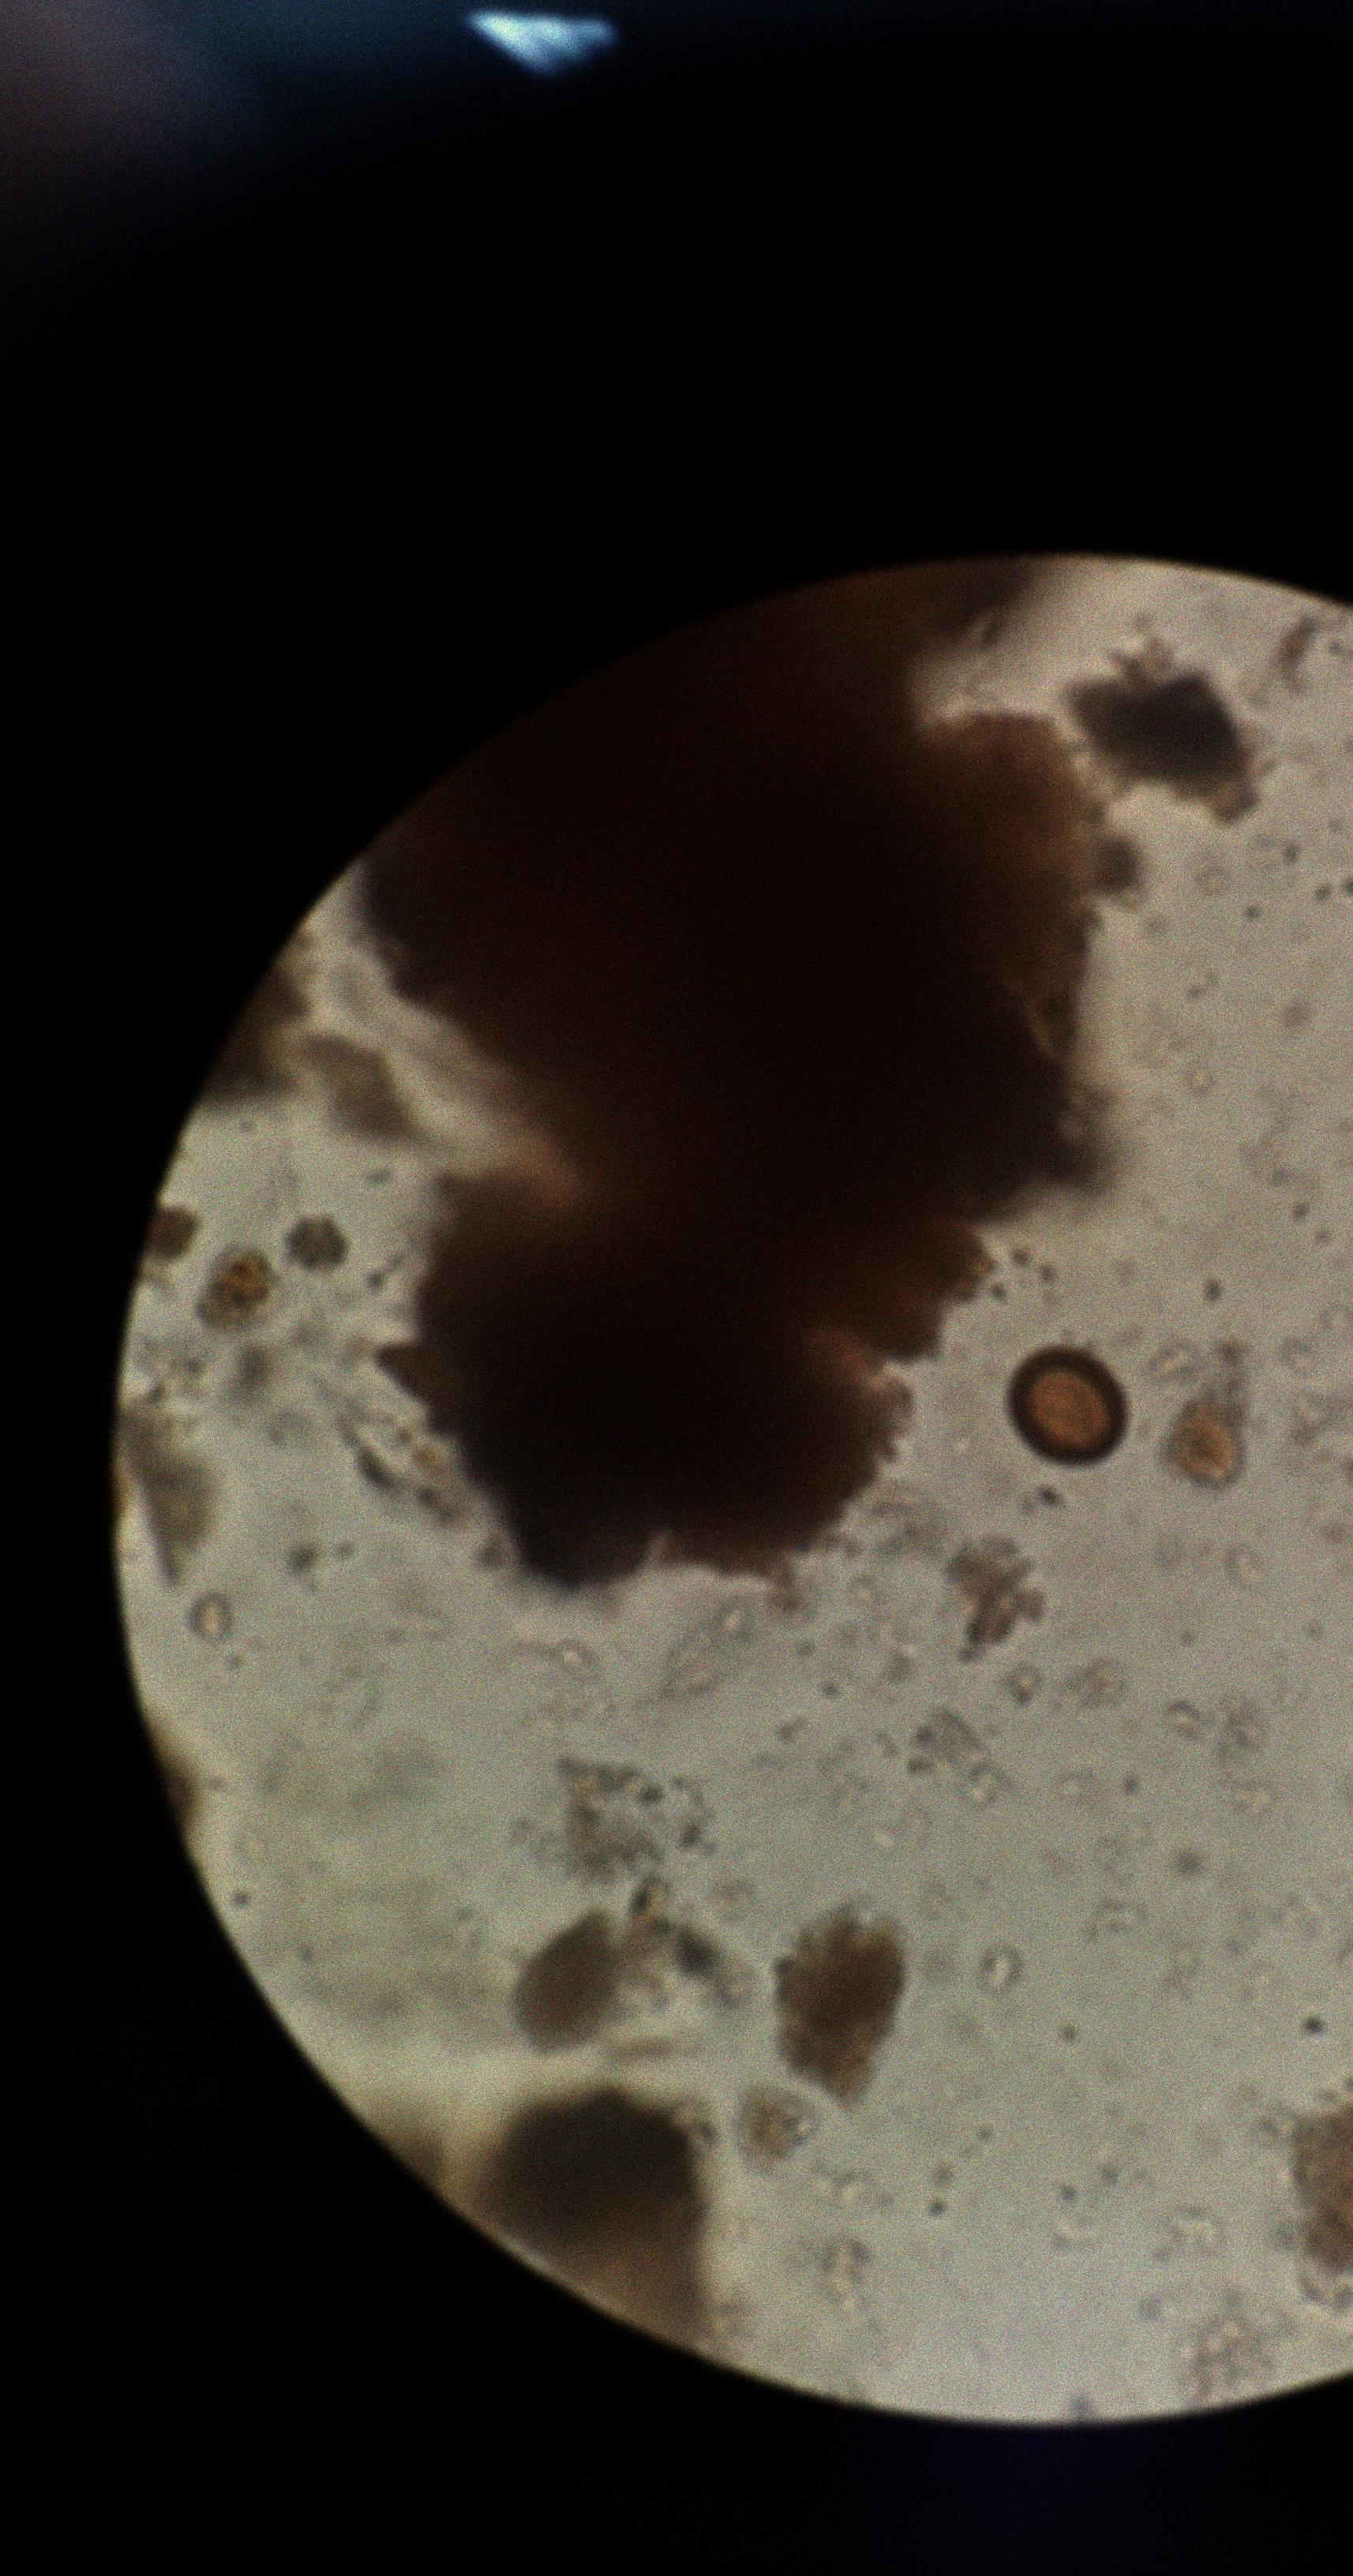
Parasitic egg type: Taenia spp. egg